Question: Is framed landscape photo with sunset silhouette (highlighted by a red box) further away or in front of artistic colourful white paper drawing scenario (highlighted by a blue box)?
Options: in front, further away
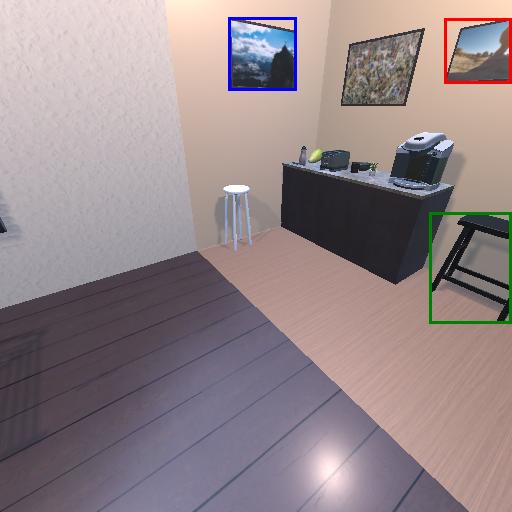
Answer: in front